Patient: sex M, age 25
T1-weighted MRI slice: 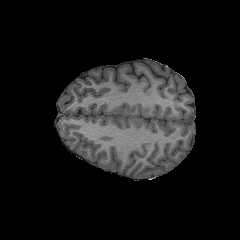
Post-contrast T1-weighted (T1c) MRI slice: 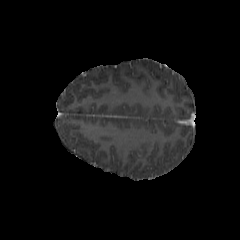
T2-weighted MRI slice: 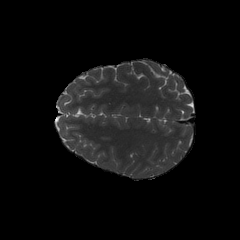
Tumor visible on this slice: no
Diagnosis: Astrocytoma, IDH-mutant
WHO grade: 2